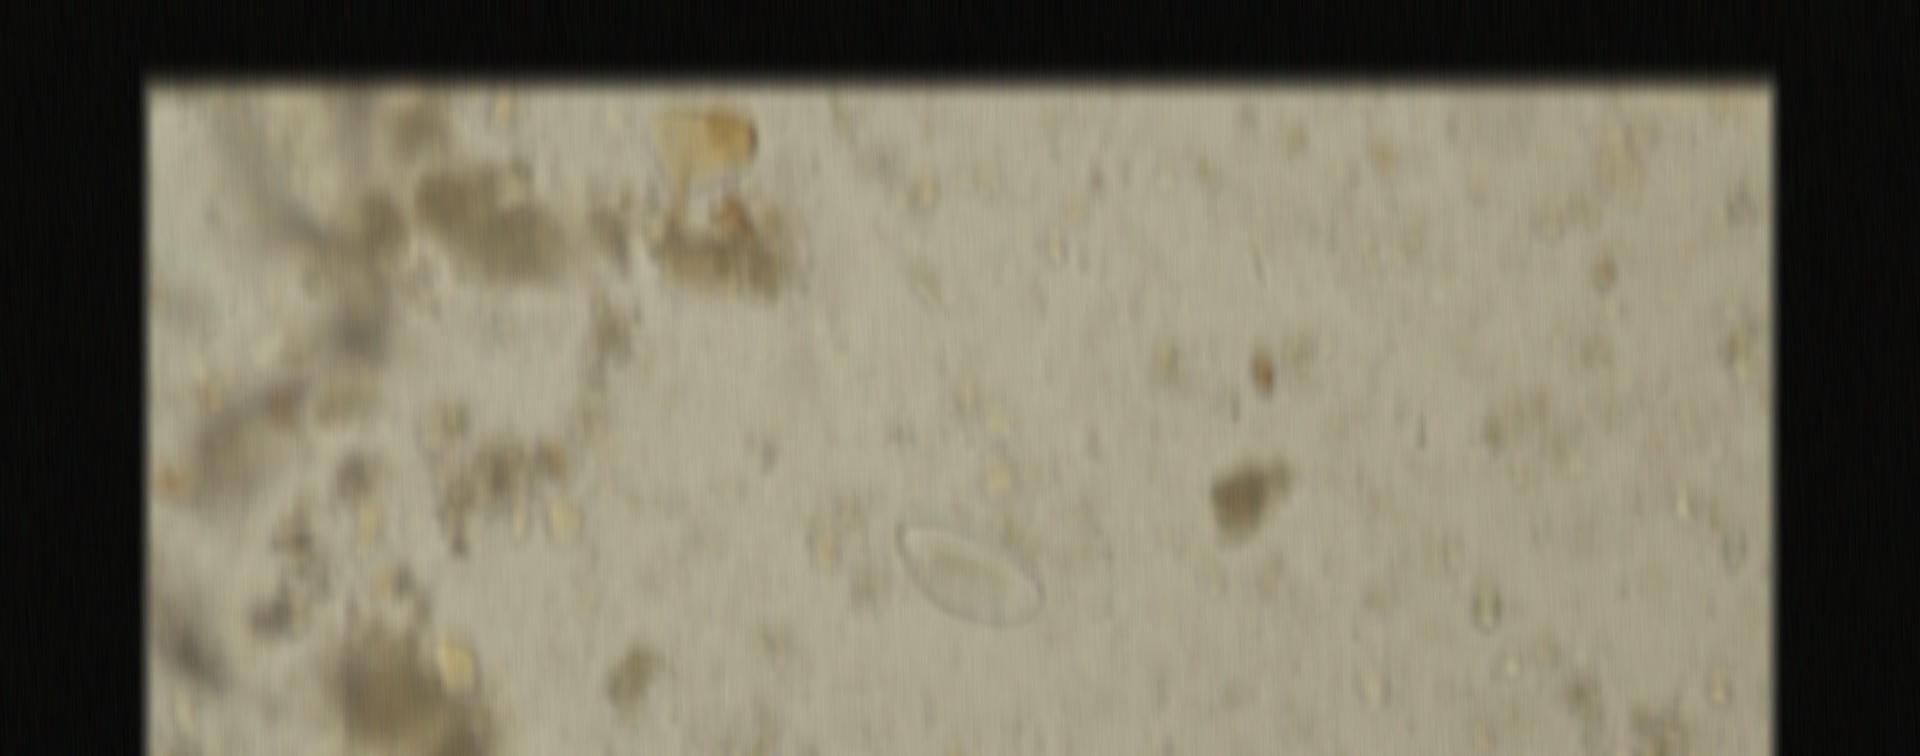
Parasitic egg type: Enterobius vermicularis